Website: bh-photo
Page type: cart
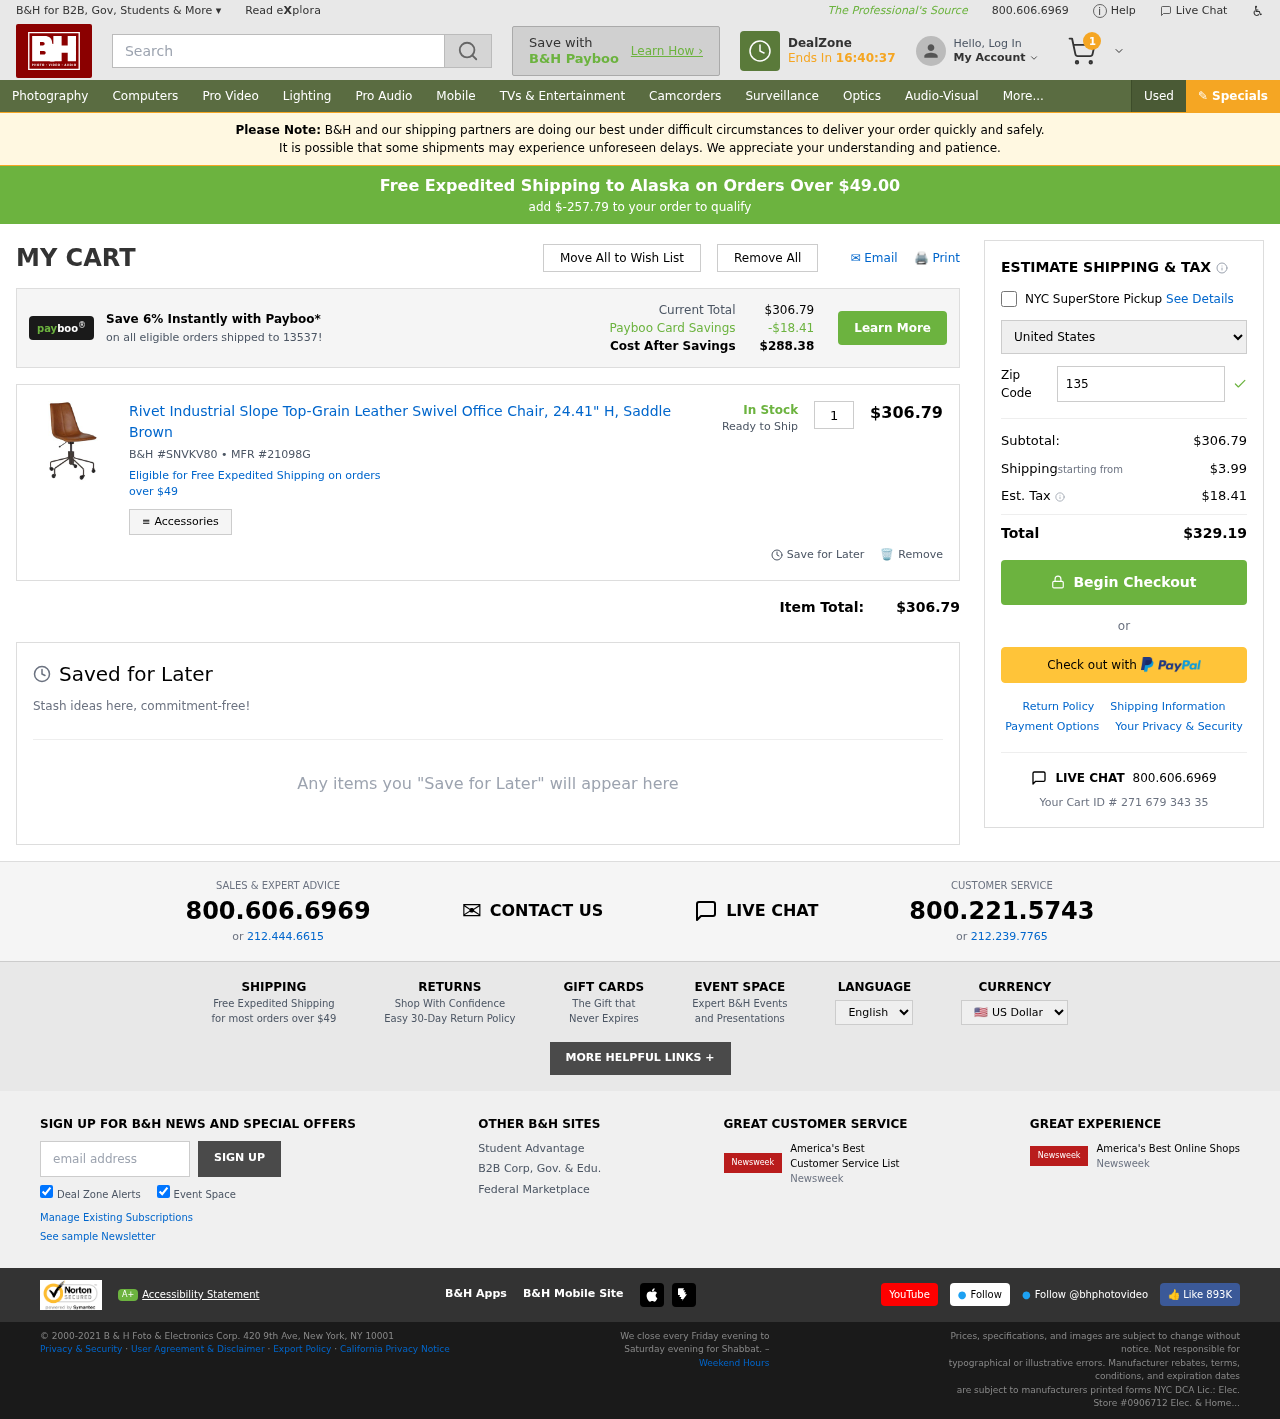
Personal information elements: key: PII_COUNTRY
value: United States
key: PII_POSTCODE
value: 13537
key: PII_STATE
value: Alaska
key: PII_POSTCODE2
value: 13537
Product elements: key: PRODUCT1_NAME
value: Rivet Industrial Slope Top-Grain Leather Swivel Office Chair, 24.41" H, Saddle Brown
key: PRODUCT1_PRICE
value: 306.79
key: PRODUCT1_QUANTITY
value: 1
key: PRODUCT1_SKU
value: SNVKV80
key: PRODUCT1_MFR
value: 21098G
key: PRODUCT1_AVAILABILITY
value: In Stock
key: PRODUCT1_SHIP_STATUS
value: Ready to Ship
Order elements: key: ORDER_NUM_ITEMS
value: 1
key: FREE_SHIPPING_THRESHOLD
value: $-257.79
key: ORDER_SUBTOTAL
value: $306.79
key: ORDER_SHIPPING_COST
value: $3.99
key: ORDER_TAX
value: $18.41
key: ORDER_TOTAL
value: $329.19
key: ORDER_ID
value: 271 679 343 35
Search elements: key: HEADER_SEARCH
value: Search
Other elements: key: PAYBOO_SAVINGS
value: -$18.41
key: COST_AFTER_SAVINGS
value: $288.38